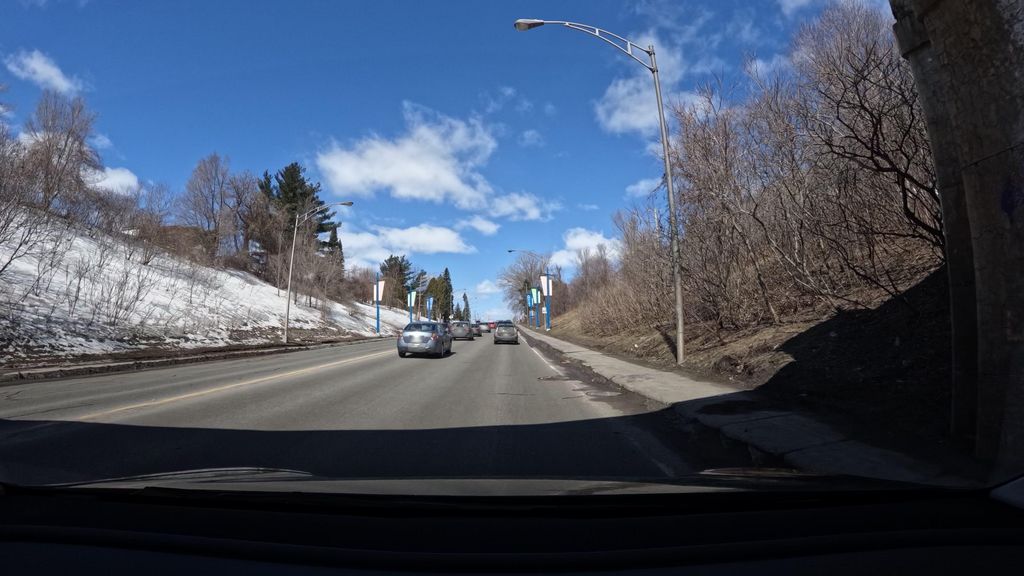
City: montreal